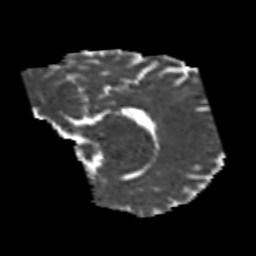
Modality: MD
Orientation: sagittal
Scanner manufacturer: siemens
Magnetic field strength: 3 T
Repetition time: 6.8 s
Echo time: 0.093 s